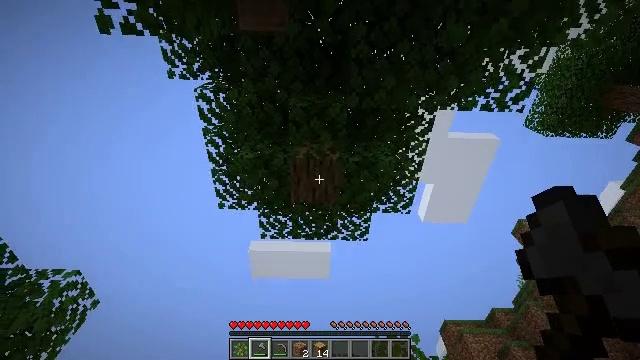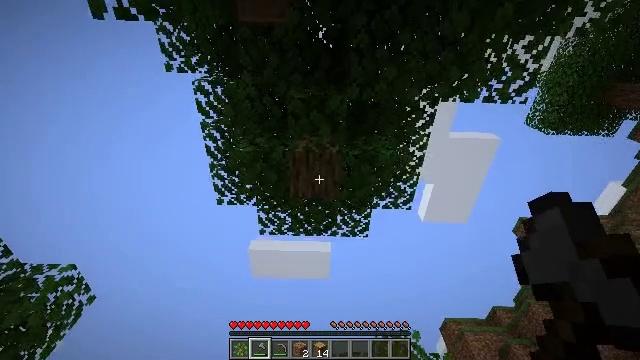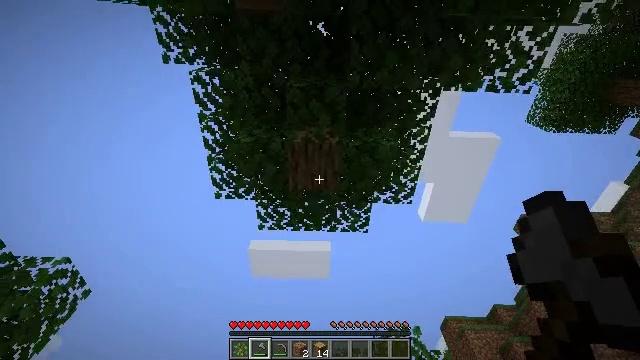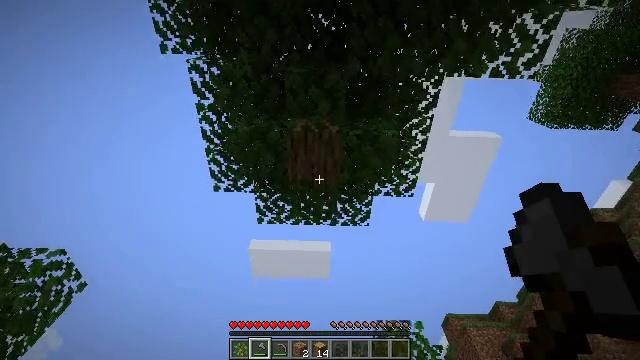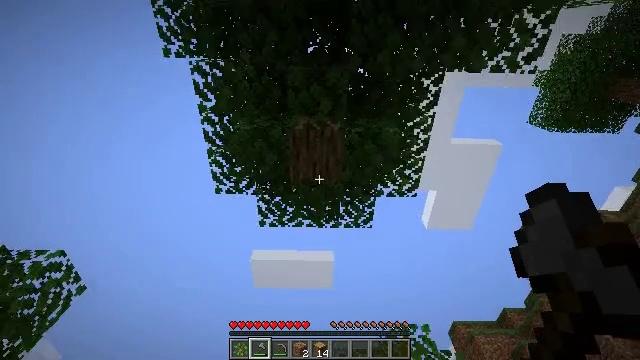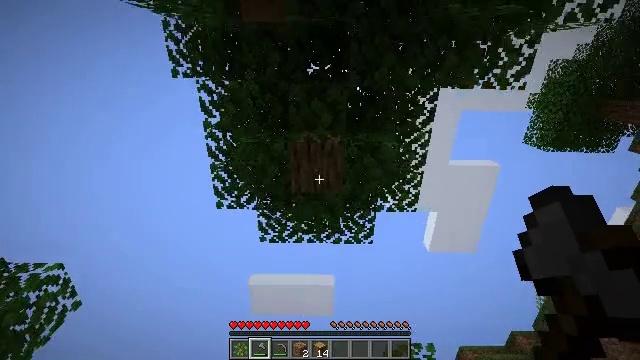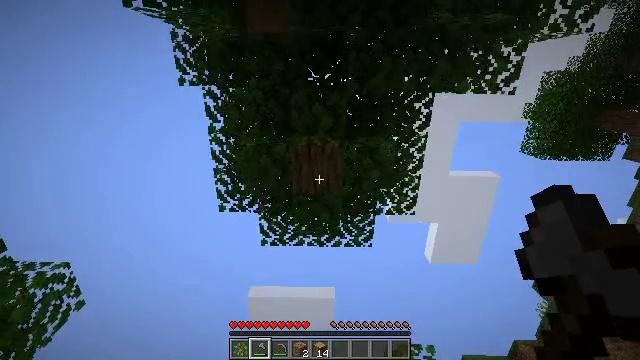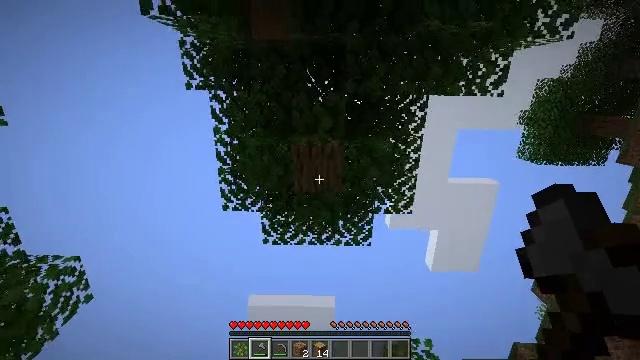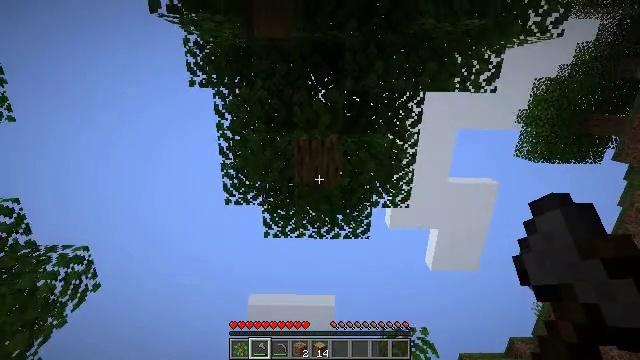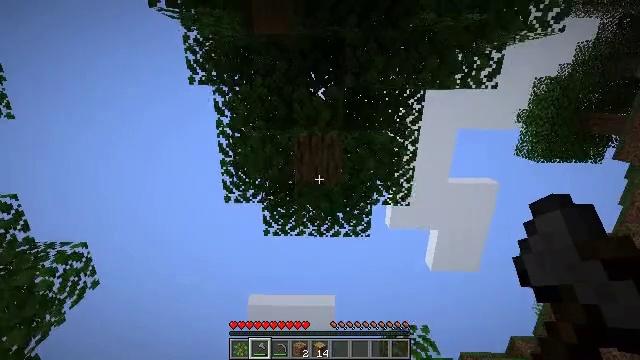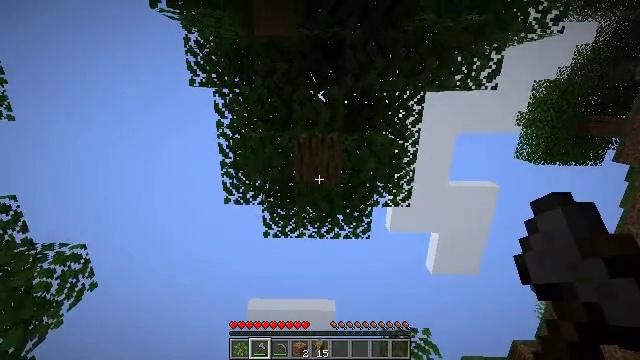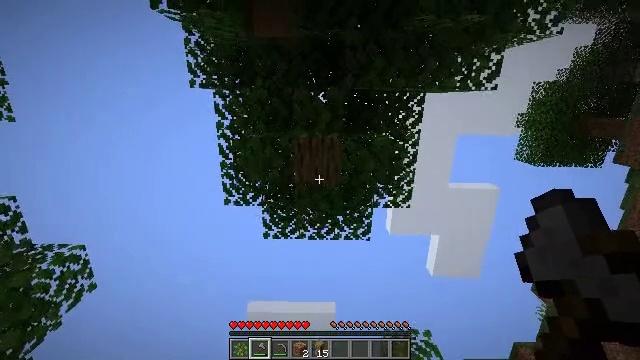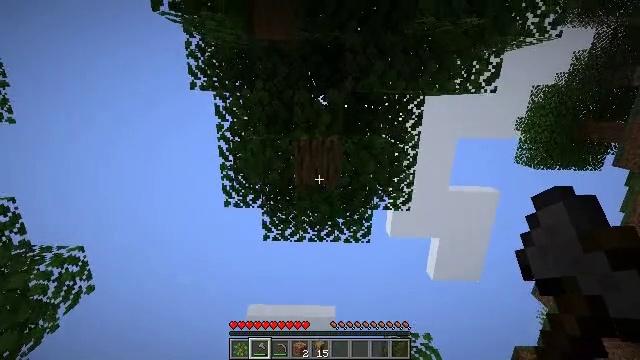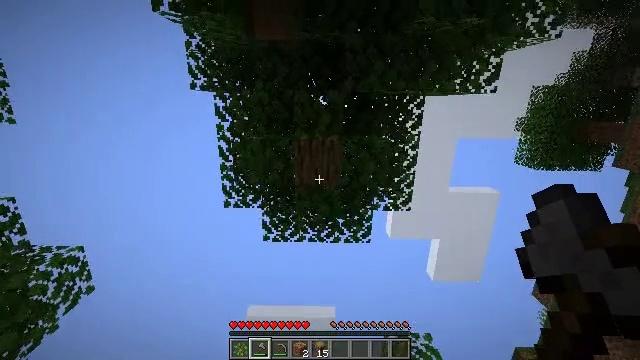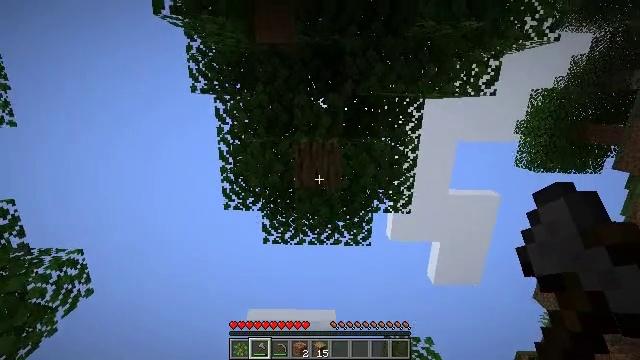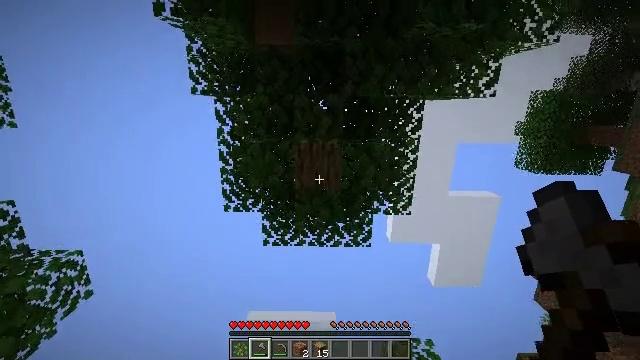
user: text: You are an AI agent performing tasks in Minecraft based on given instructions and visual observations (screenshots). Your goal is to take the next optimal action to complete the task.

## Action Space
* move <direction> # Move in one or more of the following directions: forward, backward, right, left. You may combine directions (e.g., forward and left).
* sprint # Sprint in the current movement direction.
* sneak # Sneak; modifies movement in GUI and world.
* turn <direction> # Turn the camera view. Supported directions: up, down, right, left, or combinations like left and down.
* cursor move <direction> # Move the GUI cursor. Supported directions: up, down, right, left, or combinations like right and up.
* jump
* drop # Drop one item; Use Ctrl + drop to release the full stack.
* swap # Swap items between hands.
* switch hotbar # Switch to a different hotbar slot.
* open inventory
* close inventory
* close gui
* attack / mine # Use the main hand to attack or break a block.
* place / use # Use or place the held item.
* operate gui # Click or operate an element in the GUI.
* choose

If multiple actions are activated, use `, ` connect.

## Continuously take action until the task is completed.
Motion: motion action
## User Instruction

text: Remove oak leaves from branches.
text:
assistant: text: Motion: move forward, attack / mine
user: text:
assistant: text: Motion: move forward, attack / mine
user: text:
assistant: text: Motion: move forward, attack / mine
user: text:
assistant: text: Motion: move forward, turn up, attack / mine
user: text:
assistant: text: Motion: turn up, attack / mine
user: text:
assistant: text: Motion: turn up, attack / mine
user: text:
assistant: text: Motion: turn up, attack / mine
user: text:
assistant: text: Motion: attack / mine
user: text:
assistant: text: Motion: attack / mine
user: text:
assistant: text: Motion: attack / mine
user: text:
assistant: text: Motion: attack / mine
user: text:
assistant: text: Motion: attack / mine
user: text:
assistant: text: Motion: attack / mine
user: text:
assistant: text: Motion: attack / mine
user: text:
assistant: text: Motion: attack / mine
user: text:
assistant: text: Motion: attack / mine
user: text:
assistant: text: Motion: turn up, attack / mine
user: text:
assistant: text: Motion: turn up, attack / mine
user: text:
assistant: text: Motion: attack / mine
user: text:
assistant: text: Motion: attack / mine
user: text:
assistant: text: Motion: attack / mine
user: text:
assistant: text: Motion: attack / mine
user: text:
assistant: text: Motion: attack / mine
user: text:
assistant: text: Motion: attack / mine
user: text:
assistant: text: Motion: attack / mine
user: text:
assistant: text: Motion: attack / mine
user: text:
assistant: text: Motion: turn left and down
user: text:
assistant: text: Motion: turn left and down
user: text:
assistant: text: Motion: turn left and down
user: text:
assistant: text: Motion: turn left and down